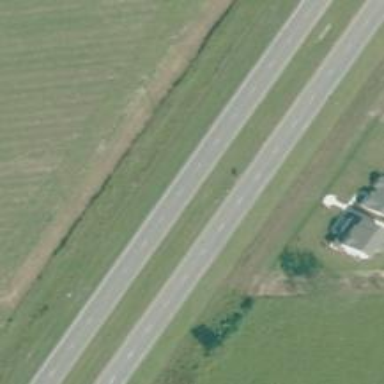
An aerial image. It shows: Trunk link highway.